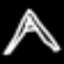
Label: The Eiffel Tower